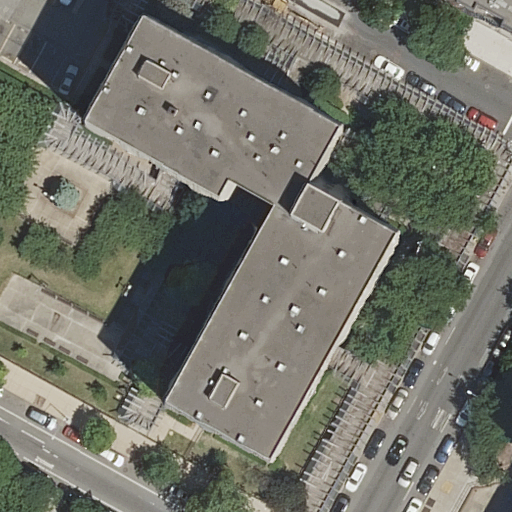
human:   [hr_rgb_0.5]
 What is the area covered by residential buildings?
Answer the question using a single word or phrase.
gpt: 2314m2

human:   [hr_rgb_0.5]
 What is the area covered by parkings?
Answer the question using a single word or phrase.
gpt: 475m2

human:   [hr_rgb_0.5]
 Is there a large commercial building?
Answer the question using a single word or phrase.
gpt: no

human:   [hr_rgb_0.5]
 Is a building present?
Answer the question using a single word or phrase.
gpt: yes

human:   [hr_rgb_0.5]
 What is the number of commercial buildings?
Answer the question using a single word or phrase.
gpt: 0

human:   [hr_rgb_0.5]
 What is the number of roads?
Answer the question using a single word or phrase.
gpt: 4

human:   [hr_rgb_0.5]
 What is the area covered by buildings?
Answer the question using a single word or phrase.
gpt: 2314m2

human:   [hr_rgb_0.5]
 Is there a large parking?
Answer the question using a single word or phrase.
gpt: no

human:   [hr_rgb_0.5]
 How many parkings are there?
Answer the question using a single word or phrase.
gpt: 1

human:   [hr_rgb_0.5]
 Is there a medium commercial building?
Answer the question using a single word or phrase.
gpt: no

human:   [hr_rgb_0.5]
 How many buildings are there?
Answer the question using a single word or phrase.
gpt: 2

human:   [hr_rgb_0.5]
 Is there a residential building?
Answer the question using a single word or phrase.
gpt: yes

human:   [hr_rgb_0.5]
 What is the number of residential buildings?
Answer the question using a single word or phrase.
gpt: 2

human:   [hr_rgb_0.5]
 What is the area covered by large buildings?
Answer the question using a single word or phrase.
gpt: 2272m2

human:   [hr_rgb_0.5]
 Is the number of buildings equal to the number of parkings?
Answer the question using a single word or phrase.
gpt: no

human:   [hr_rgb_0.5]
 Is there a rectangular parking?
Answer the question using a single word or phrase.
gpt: yes

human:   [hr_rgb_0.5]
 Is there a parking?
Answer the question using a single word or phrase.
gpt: yes

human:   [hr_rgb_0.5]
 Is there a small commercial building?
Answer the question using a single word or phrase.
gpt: no

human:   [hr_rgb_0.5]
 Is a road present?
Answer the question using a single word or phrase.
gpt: yes

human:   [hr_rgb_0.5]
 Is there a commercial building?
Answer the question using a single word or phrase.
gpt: no

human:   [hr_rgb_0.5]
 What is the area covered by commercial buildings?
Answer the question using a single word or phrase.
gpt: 0m2

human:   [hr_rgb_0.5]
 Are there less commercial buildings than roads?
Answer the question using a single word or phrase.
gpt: yes

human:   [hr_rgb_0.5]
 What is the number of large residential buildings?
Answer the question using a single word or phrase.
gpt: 1

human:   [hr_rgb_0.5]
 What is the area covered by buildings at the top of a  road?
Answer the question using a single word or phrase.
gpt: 2314m2

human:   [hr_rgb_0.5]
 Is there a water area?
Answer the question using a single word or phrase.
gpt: no

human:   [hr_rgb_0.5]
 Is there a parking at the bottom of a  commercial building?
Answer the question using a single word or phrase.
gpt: no

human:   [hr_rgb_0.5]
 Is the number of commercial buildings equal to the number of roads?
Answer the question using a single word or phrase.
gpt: no

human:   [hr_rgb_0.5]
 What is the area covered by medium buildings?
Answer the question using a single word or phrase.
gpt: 0m2

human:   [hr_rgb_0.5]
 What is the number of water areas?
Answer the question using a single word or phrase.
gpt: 0

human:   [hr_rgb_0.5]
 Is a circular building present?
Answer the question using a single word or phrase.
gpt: no

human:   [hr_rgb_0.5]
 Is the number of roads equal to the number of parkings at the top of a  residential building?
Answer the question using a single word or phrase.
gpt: no

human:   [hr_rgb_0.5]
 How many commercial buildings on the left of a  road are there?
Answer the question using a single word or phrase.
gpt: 0

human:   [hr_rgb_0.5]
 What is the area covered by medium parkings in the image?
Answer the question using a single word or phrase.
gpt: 475m2

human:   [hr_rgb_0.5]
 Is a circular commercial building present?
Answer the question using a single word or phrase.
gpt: no

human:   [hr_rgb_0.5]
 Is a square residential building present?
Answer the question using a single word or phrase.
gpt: no

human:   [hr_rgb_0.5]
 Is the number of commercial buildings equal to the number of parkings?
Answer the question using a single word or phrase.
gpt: no

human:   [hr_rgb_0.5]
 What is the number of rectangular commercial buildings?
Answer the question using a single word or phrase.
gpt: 0

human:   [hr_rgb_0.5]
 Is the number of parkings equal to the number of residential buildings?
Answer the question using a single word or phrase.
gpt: no

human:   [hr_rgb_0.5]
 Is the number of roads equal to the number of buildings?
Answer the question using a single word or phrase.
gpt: no

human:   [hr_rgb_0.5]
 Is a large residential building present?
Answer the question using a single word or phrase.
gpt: yes

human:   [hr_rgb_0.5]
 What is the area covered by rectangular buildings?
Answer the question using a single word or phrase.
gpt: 42m2

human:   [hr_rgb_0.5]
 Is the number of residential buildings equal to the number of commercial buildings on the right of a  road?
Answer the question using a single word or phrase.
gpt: no

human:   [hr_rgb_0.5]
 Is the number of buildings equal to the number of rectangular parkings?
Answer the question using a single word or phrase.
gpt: no

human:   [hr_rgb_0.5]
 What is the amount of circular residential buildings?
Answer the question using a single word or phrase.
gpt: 0

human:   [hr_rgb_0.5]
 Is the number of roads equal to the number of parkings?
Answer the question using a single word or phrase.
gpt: no

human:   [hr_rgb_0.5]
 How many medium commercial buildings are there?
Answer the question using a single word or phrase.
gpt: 0

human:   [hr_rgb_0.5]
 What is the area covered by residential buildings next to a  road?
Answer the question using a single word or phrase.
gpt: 2314m2

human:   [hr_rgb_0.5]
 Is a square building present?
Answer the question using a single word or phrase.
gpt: no

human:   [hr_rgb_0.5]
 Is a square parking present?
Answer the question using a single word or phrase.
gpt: no

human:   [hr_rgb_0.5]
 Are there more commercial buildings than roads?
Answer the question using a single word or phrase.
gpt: no

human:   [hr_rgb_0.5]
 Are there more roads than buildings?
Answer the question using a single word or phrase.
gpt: yes

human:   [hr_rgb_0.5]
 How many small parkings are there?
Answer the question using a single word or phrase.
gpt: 0

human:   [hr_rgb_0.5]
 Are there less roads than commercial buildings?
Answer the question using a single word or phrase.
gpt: no

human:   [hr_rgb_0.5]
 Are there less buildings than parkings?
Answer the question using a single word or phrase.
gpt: no

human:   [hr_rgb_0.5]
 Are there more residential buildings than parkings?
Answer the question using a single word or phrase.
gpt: yes

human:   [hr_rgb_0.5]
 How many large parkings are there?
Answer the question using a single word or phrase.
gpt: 0

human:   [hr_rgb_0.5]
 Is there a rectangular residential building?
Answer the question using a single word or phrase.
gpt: yes

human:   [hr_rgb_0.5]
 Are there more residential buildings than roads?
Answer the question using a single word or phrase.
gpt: no

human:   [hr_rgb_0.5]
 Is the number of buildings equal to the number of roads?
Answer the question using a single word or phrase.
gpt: no

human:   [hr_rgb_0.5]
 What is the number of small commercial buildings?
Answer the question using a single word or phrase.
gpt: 0

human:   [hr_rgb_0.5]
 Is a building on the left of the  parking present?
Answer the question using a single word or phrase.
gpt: no

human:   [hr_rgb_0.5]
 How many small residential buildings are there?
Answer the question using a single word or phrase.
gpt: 1

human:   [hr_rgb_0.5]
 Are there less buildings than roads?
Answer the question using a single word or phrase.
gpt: yes

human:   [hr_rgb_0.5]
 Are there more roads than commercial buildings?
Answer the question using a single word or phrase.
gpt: yes